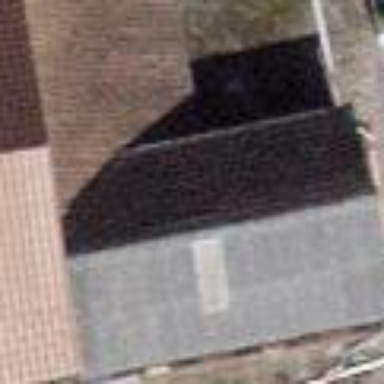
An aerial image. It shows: Shed building.